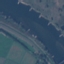
Land use / land cover class: River